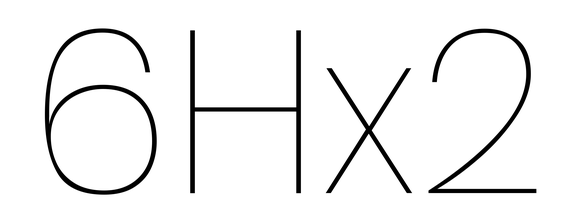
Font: Poppins-Thin